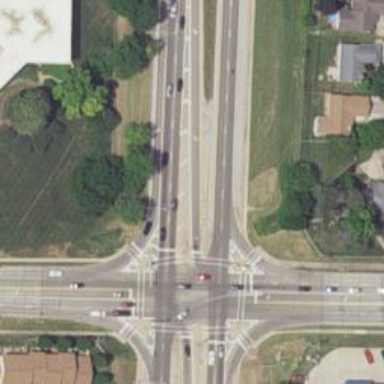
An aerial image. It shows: Crossing with line markings on the road.